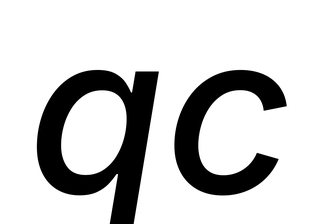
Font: Inter-Italic_Medium_Italic